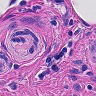
Metastatic tissue present: yes